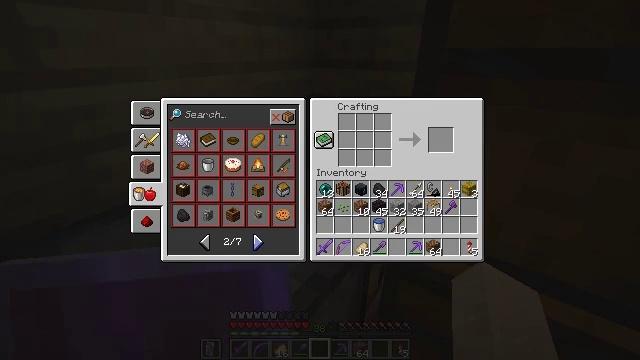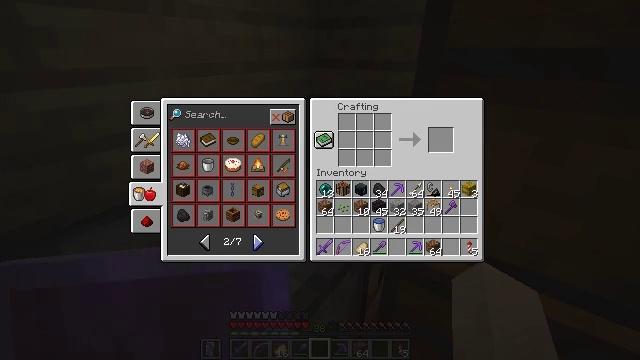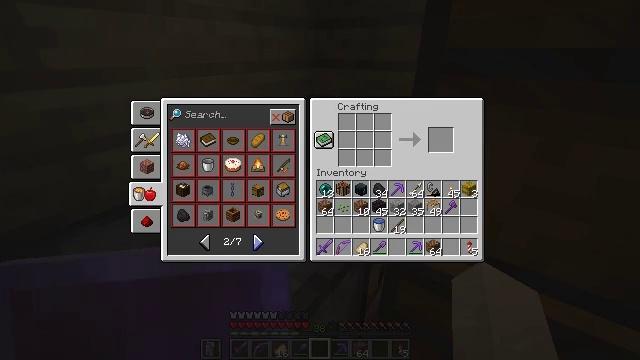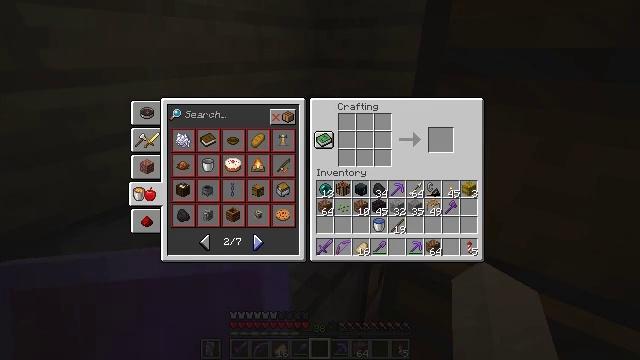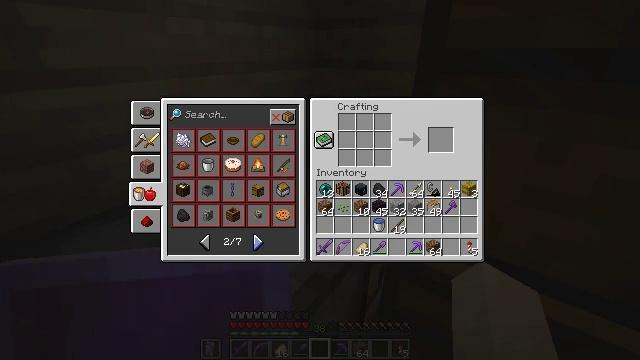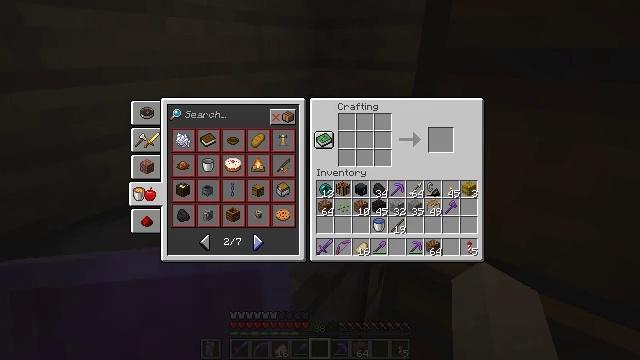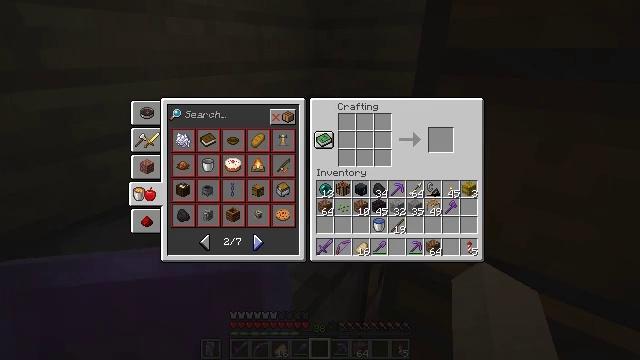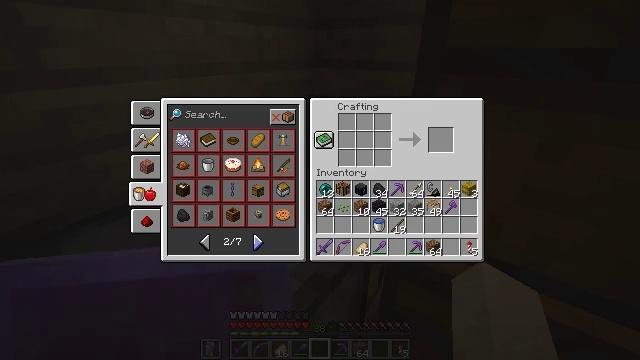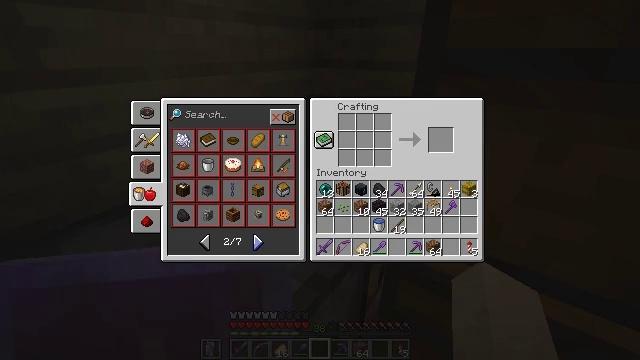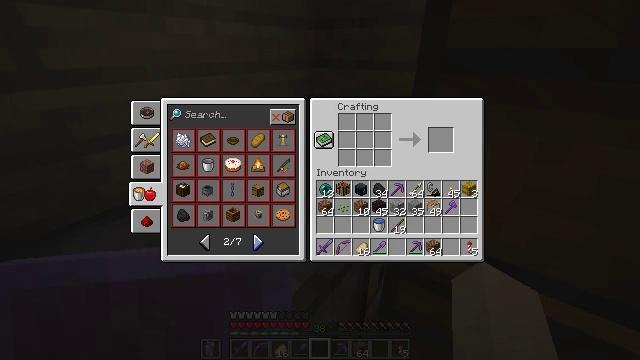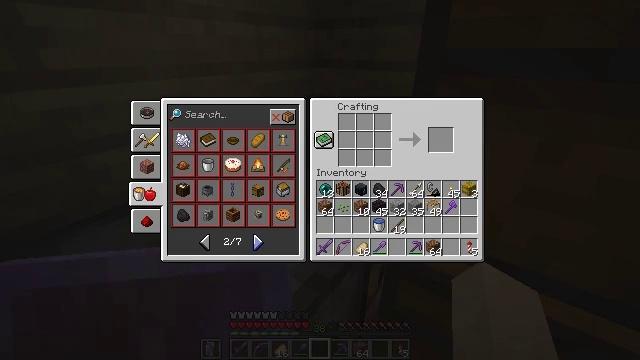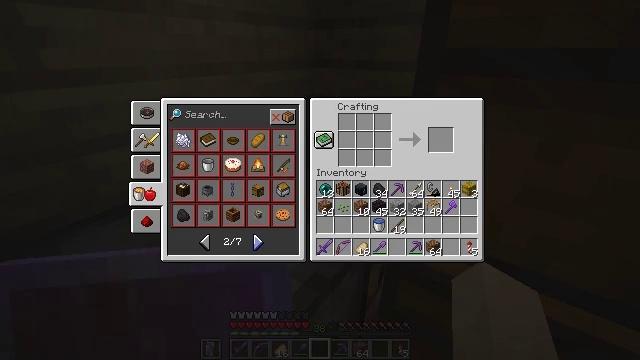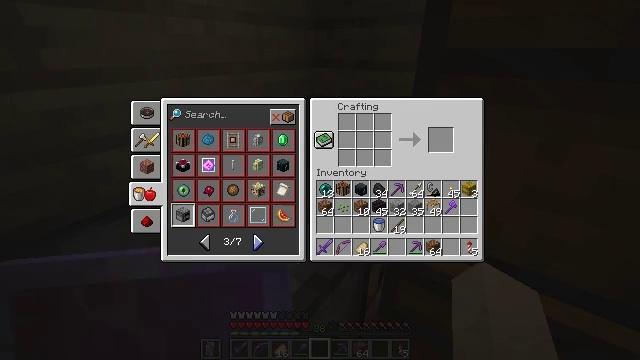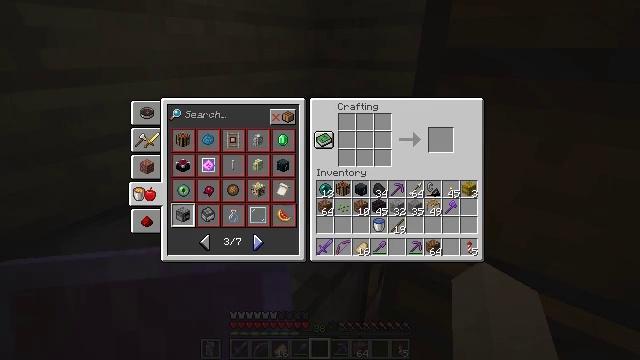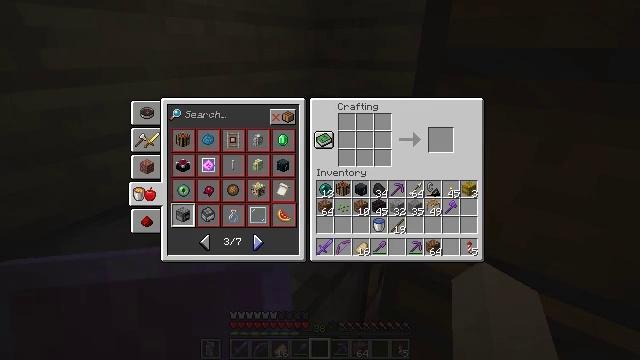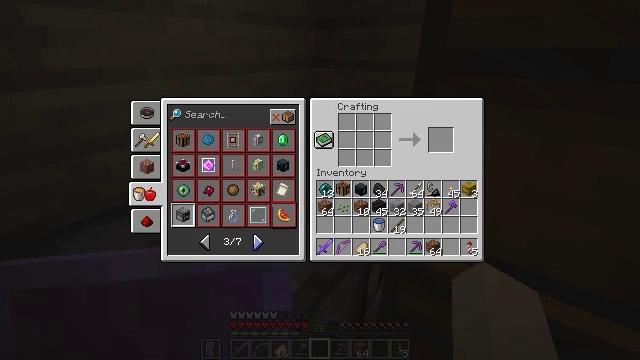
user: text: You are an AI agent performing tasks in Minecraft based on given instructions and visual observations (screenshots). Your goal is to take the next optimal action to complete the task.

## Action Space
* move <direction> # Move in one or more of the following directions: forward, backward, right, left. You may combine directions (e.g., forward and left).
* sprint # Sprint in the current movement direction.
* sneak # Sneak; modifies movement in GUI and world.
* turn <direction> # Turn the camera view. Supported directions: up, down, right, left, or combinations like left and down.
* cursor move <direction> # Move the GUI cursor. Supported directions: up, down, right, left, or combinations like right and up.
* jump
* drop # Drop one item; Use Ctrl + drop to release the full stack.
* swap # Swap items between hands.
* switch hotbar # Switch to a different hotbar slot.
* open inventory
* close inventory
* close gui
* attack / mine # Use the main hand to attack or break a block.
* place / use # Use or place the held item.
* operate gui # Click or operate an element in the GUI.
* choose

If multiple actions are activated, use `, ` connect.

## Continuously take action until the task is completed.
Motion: motion action
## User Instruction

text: craft item andesite wall
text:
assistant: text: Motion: no_op
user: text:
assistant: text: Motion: no_op
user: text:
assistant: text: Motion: no_op
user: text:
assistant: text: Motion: no_op
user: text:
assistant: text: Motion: no_op
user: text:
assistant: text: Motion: no_op
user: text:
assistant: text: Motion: no_op
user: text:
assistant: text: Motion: no_op
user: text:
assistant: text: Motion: no_op
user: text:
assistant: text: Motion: no_op
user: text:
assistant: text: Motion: no_op
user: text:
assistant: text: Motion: attack / mine
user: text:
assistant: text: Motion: attack / mine
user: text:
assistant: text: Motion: attack / mine
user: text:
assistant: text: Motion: no_op
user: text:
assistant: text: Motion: no_op
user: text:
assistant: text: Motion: no_op
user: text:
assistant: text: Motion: no_op
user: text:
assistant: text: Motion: no_op
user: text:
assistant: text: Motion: no_op
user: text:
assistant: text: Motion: no_op
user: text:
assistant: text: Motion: no_op
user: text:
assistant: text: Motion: no_op
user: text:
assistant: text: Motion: no_op
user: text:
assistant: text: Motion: no_op
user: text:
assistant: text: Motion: no_op
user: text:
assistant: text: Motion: no_op
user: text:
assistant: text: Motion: no_op
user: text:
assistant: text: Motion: no_op
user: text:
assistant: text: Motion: no_op